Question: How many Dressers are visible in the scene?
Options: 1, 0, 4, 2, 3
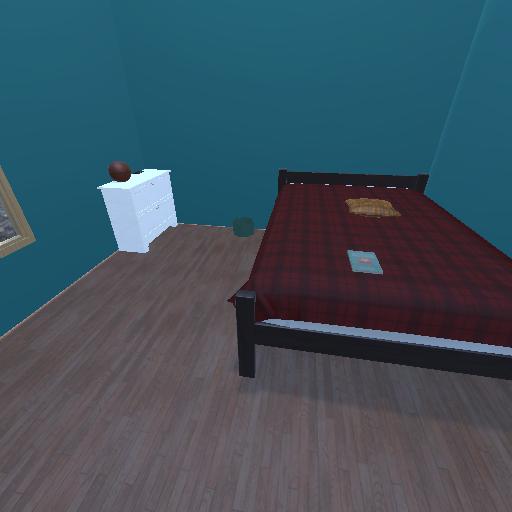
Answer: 1